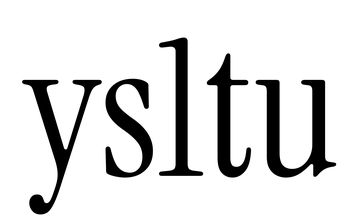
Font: InstrumentSerif-Regular